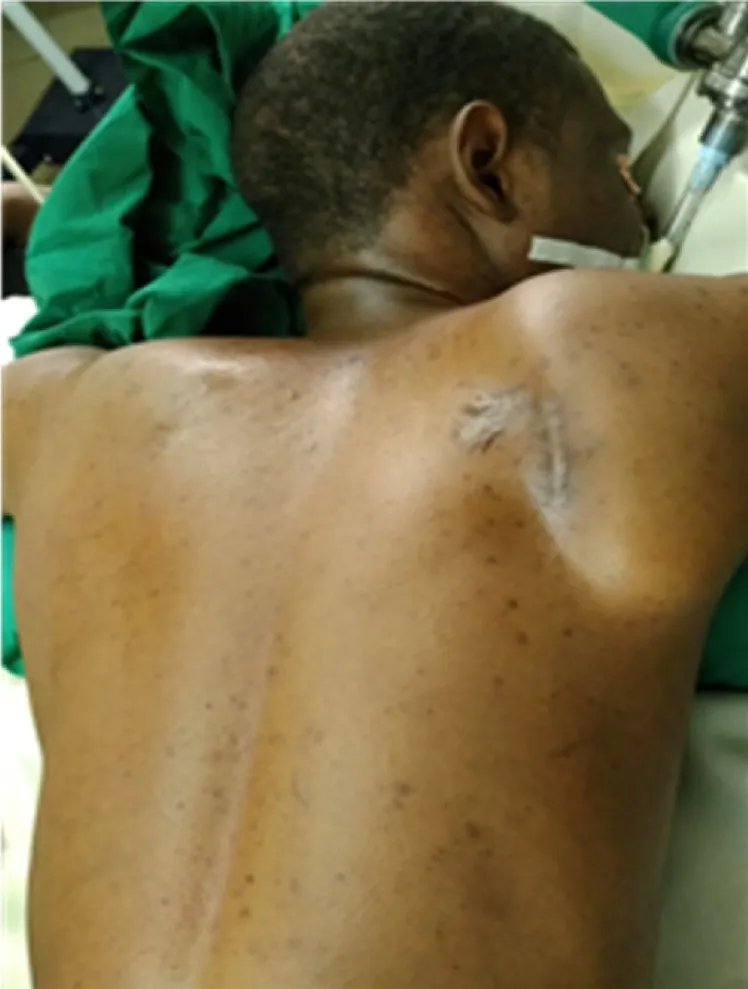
Patient positioning.
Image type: medical_photograph (other_medical_photograph)